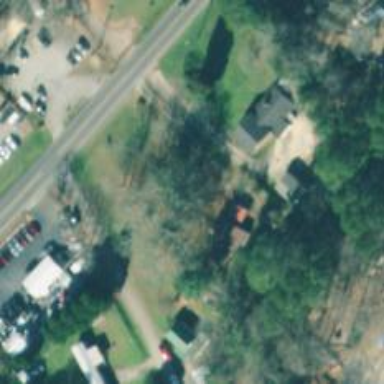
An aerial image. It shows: Driveway.